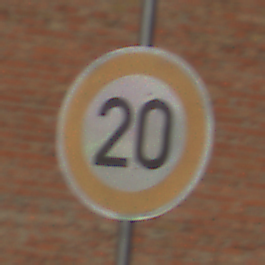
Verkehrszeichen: Geschwindigkeit20
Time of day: MorningAfternoon
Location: Outdoor (Suburban)
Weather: PartlyCloudy
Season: NotSpecified
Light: Natural